Field crop: tomato
Growth stage: 2
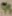
Species: solanum